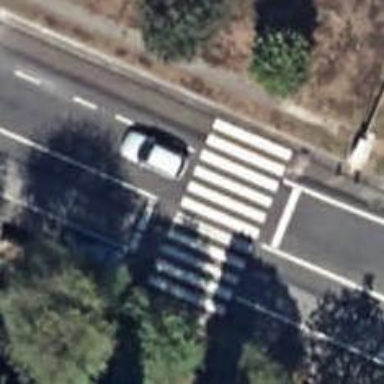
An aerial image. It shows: Marked footway crossing with visible markings.